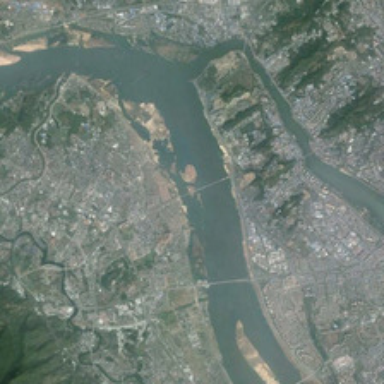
Many pieces of urban areas are near a river with branches .